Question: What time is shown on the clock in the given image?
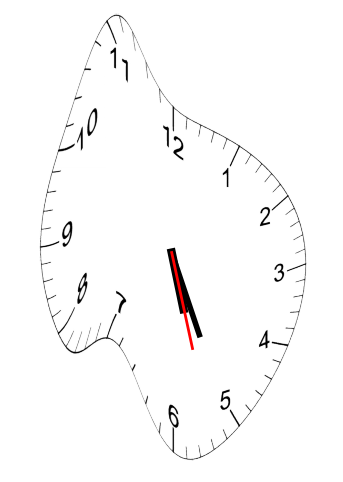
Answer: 05:25:27